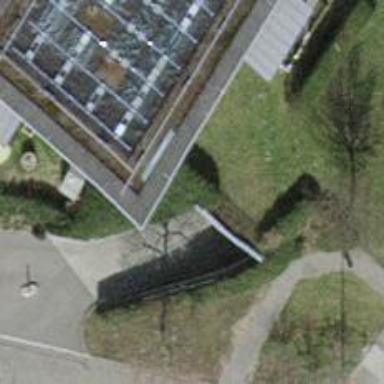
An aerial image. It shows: Parking entrance.